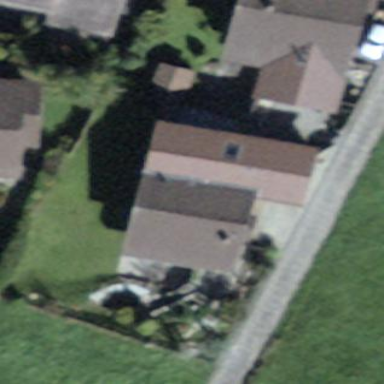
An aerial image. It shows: Residential building.